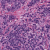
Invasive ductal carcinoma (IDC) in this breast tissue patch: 1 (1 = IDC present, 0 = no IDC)